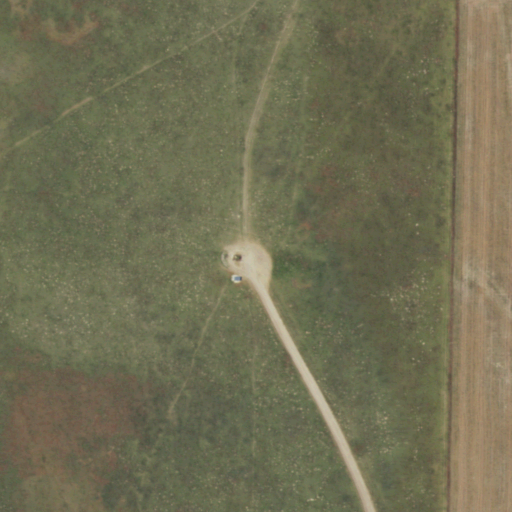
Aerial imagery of mountain in Kansas named Mount Sunflower containing grassland and cultivated crops